Question: Hi I want to remove the border of jfreechart's chartpanel. Here is the image of that graph panel
How to remove that border's little space?
Please help me.
Thanks in advance...
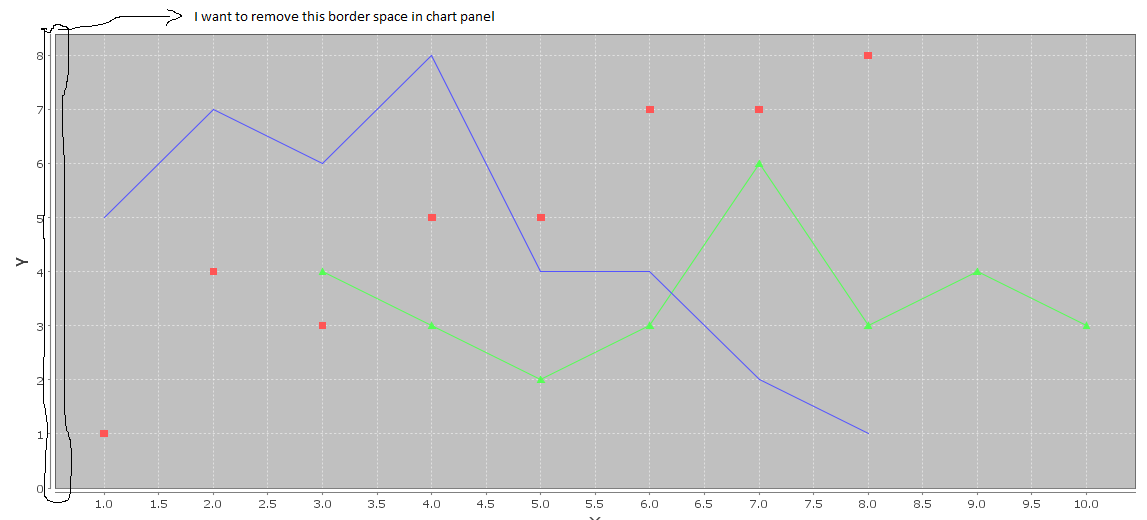
Answer: You need to set the 'AxisOffset'
'''
CategoryPlot plot = (CategoryPlot) chart.getPlot();
plot.setAxisOffset(RectangleInsets.ZERO_INSETS);
'''